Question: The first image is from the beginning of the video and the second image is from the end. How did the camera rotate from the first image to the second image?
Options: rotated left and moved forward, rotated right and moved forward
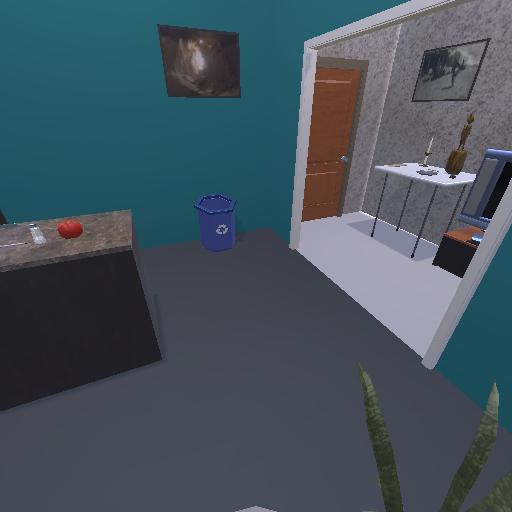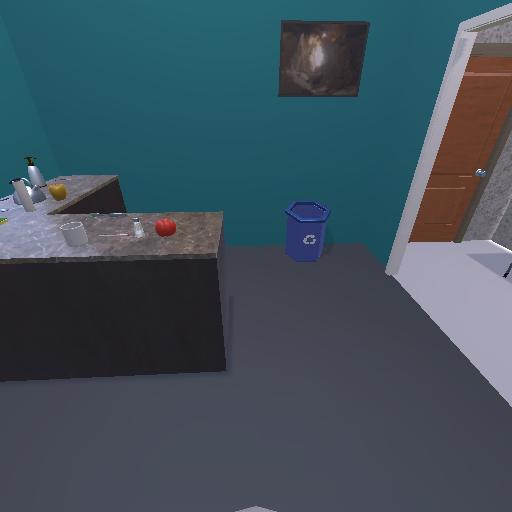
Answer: rotated left and moved forward